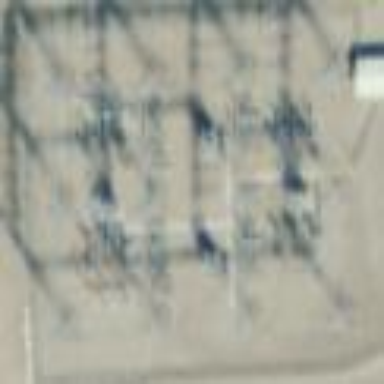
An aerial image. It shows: Power substation.